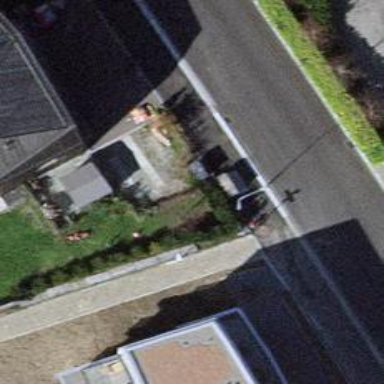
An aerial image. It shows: Street cabinet meant for power infrastructure.